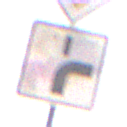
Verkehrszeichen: VerlaufVorfahrtsstrasse8
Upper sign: Vorfahrtsstrasse
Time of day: Midday
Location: Outdoor (Nature)
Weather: PartlyCloudy
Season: NotSpecified
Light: Natural